Question: I want to draw a very thin hairline width of a line in my UIView's drawRect method. The line I see that has a value 0.5 for CGContextSetLineWidth doesn't match the same 1.0 width value that is used to draw a border CALayer.
You can see the difference between the two - the red line (width = 1) is a lot thinner than the purple/blue line (width = 0.5).

Here's how I am drawing my pseudo 1.0 width horizontal line:
'''
CGContextRef ctx = UIGraphicsGetCurrentContext();
CGContextSetStrokeColorWithColor(ctx, [UIColor blueColor].CGColor);
CGContextSetLineWidth(ctx, 0.5); // I expected a very thin line
CGContextMoveToPoint(ctx, 0, y);
CGContextAddLineToPoint(ctx, self.bounds.size.width, y);
CGContextStrokePath(ctx);
'''
Here's a border for the same view, this time using 1.0 border width:
'''
UIView *myView = (UIView *)self;
CALayer *layer = myView.layer;
layer.borderColor = [UIColor redColor].CGColor;
layer.borderWidth = 1.0;
'''
What do I need to do differently to draw my own custom line that's the same width as the CALayer version?
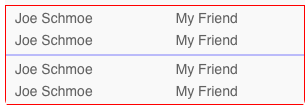
Answer: When you stroke a path, the stroke straddles the path. To say it another way, the path lies along the center of the stroke.
If the path runs along the edge between two pixels, then the stroke will (partially) cover the pixels on both sides of that edge. With a line width of 0.5, a horizontal stroke will extend 0.25 points into the pixel above the path, and 0.25 points into the pixel below the path.
You need to move your path so it doesn't run along the edge of the pixels:
'''
CGFloat lineWidth = 0.5f;
CGContextSetLineWidth(ctx, lineWidth);
// Move the path down by half of the line width so it doesn't straddle pixels.
CGContextMoveToPoint(ctx, 0, y + lineWidth * 0.5f);
CGContextAddLineToPoint(ctx, self.bounds.size.width, y + lineWidth * 0.5f);
'''
But since you're just drawing a horizontal line, it's simpler to use 'CGContextFillRect':
'''
CGContextSetFillColorWithColor(ctx, [UIColor blueColor].CGColor);
CGContextFillRect(ctx, CGRectMake(0, y, self.bounds.size.width, 0.5f));
'''